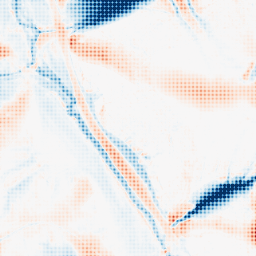
Category: morphological
Decomposition family: morphological_ellipse
Decomposition parameters: operation: average
width: 50
height: 50
Upsampling method: sinc_blackman
Upsampling parameters: scale: 8
kernel_size: 8
Upsampling scale: 8